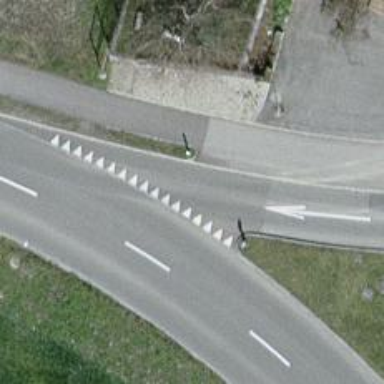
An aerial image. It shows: Road with "give way" sign.